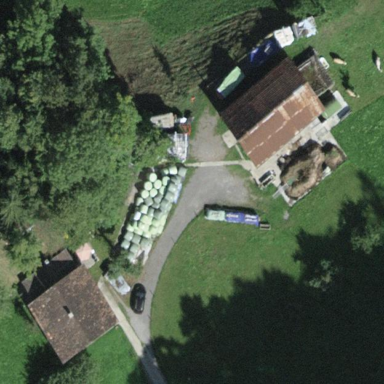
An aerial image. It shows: Farmyard area.